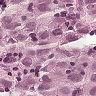
Metastatic tissue present: yes